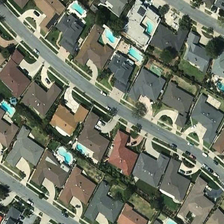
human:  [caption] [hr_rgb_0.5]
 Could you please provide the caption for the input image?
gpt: many buildings and green trees are in a dense residential area .

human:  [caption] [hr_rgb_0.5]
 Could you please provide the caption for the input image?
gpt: many buildings and green trees are in a dense residential area .

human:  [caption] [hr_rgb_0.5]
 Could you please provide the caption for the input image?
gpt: many buildings and green trees are in a dense residential area .

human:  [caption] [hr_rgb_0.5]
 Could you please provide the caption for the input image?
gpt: many buildings and green trees are in a dense residential area .

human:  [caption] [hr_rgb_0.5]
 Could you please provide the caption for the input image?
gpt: many buildings and green trees are in a dense residential area .